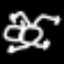
Label: frog